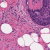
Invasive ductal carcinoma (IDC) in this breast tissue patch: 0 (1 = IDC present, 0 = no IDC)